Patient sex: M
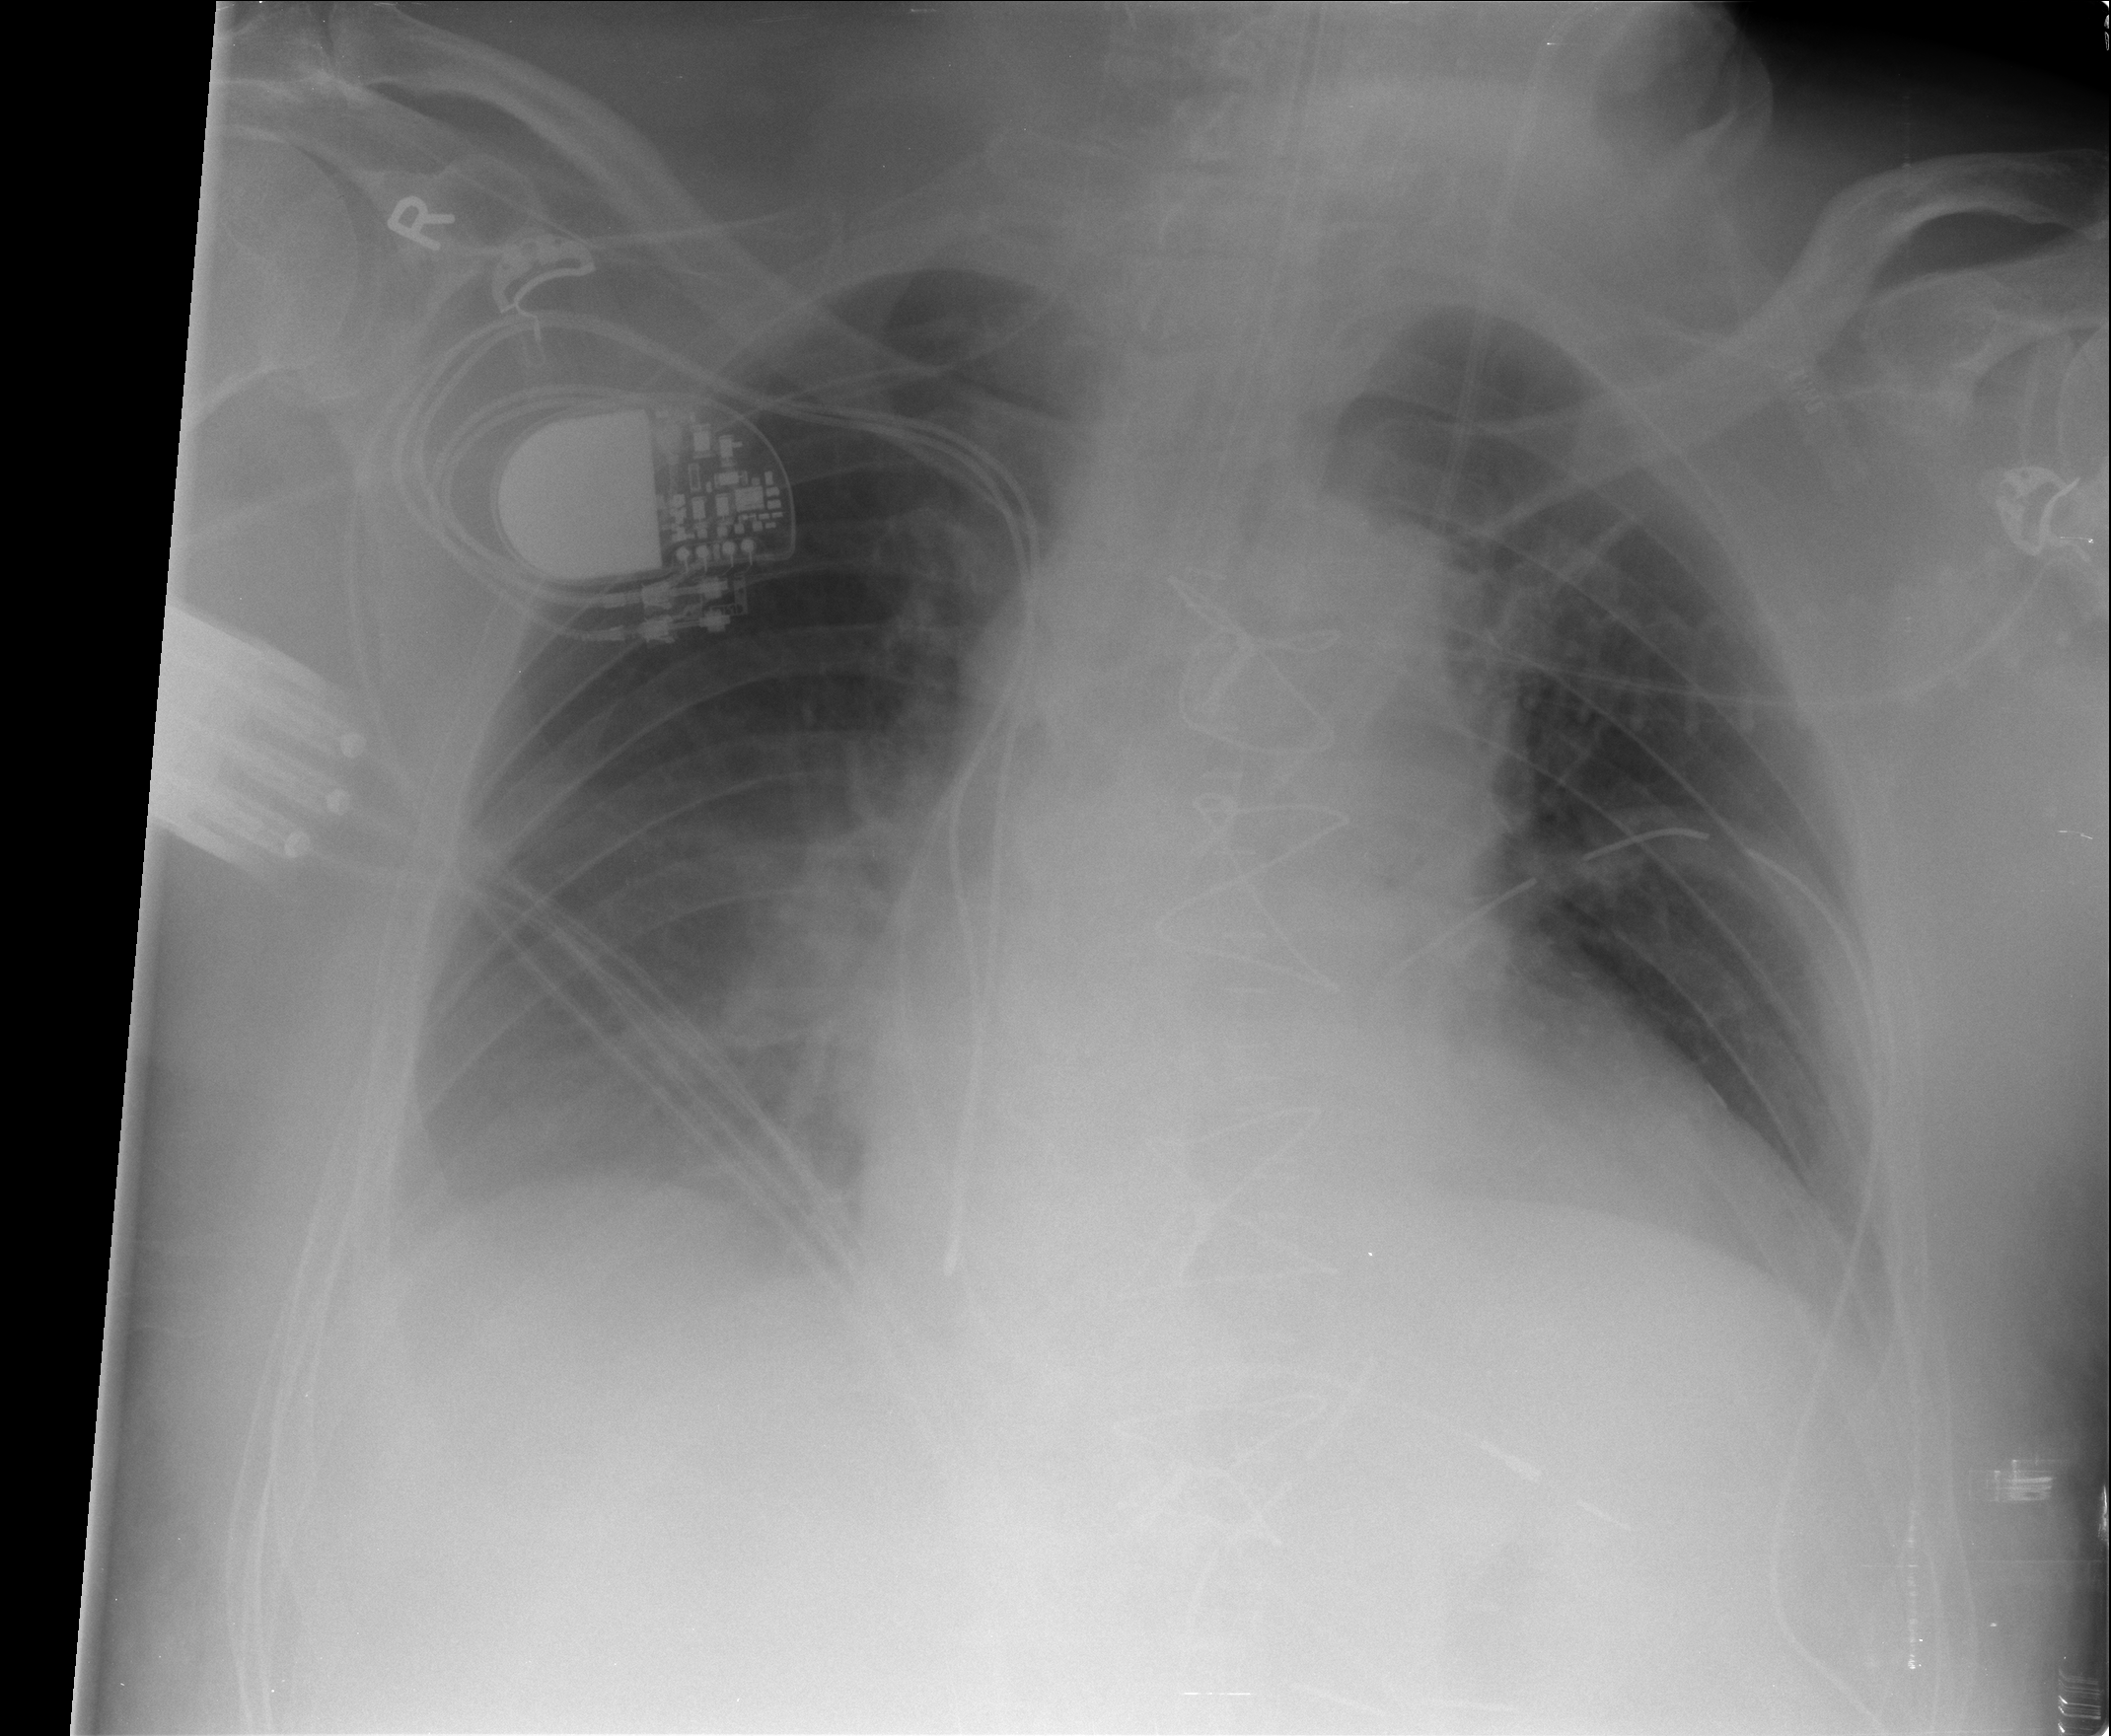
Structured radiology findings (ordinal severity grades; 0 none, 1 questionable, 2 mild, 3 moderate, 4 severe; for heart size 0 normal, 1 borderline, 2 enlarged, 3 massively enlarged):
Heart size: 2
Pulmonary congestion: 2
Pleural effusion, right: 2
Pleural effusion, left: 1
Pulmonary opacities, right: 2
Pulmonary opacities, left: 0
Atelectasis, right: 2
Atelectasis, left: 1